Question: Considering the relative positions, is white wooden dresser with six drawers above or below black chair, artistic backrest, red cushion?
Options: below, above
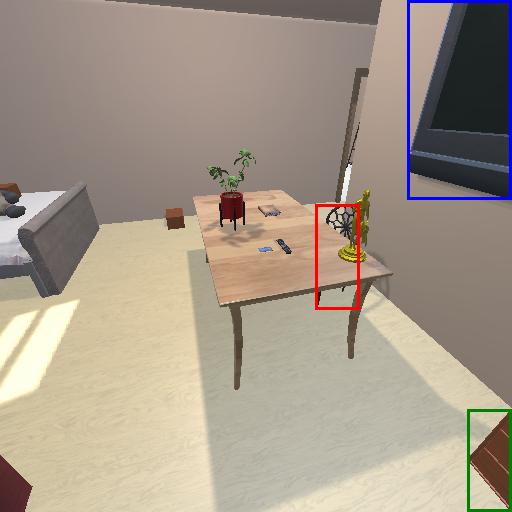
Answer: below